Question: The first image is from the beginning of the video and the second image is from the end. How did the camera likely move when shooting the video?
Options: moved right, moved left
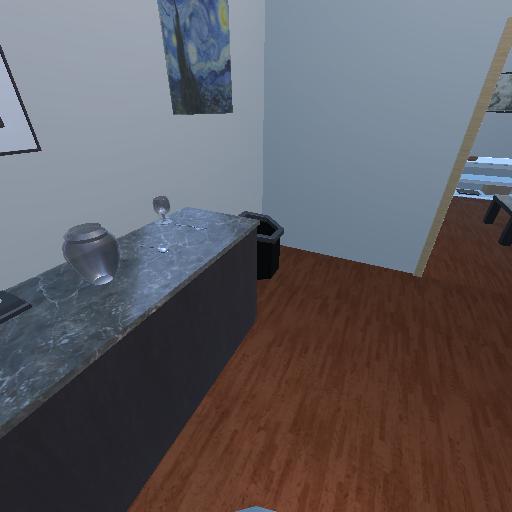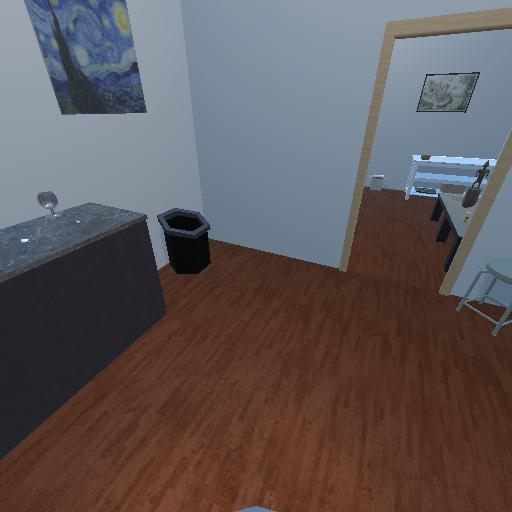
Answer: moved right